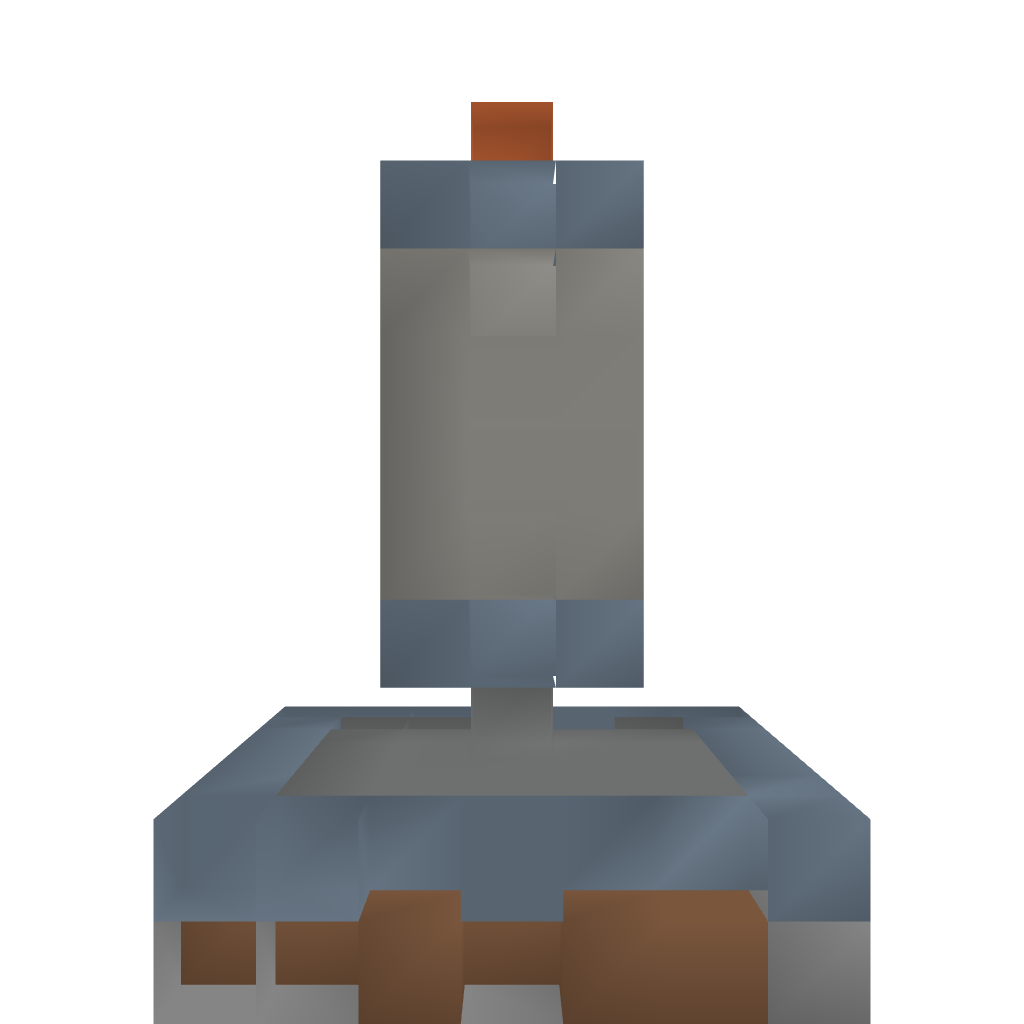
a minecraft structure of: Goblet of Fire